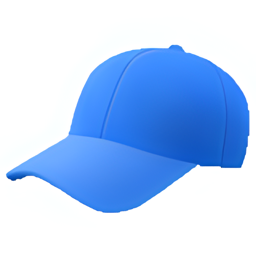
Name: billed cap
Emoji: 🧢
Group: Objects
Sub-group: clothing